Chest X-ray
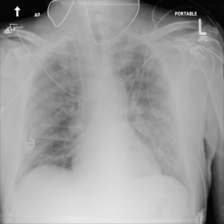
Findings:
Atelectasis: negative
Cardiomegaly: negative
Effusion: negative
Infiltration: positive
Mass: negative
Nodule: negative
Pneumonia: negative
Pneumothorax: negative
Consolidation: negative
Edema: negative
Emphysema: negative
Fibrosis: negative
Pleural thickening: negative
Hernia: negative